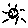
Label: sun